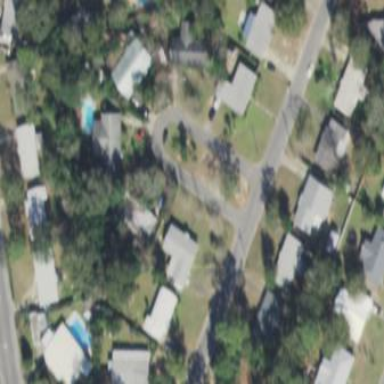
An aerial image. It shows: Single-family residential area.